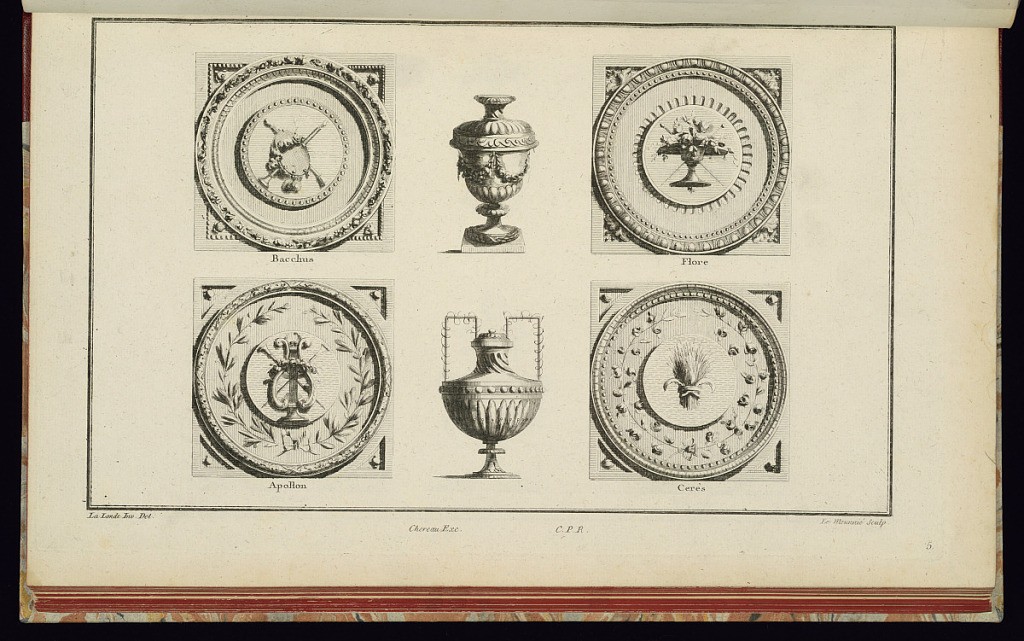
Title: Soffit and Vase Designs
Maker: Richard de Lalonde, French, active 1780–96
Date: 1775-1788
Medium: Etching on off-white laid paper
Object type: Print
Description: Four square soffit and two vase designs. The soffit on the upper left of the plate is labeled "Bacchus," and has a tambourine trophy in the center, and flower rosettes in the corner. The soffit on the lower left is labeled "Apollon" and has a trophy with a lyre and horns in the center, and surrounded by a laurel wreath. The soffit on the upper right is labeled "Flore" and has a wide mouthed vase filled with flowers in the center, and budding leaves in the corners. The soffit on the lower right is labeled "Cerès" below and has a bundle of wheat in the center surrounded by a wreath of flowers. The two vases are in the center of the plate. The top vase has a narrow neck and a garland of flowers. The lower lidded vase has a wide belly and two upturned, geometrical handles. The plate is signed and numbered, but the top lettering is not visible in the binding.